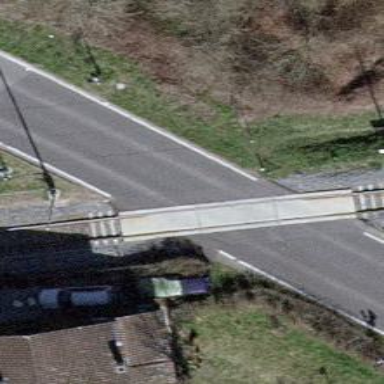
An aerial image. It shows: Railway level crossing.